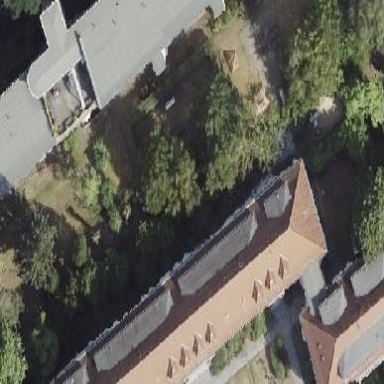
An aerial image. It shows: Hipped roof on apartment building.